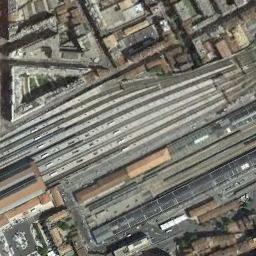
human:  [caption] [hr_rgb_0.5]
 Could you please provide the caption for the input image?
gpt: The railway station with lots of railways is surrounded by lots of other buildings .

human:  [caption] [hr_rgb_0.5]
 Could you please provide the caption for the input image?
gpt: There is a fully equipped railway station in the city .

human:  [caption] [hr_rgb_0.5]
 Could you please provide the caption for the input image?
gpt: The railway station is next to some buildings .

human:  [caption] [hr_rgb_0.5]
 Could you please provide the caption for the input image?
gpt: Many buildings are beside the railway station .

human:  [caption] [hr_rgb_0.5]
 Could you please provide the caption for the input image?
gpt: There are some brown buildings beside the railway station .